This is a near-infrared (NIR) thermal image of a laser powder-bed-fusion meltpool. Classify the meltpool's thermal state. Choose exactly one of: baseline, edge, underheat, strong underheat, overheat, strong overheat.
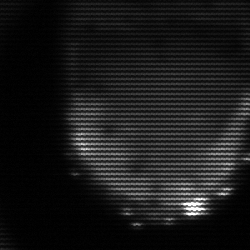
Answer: edge